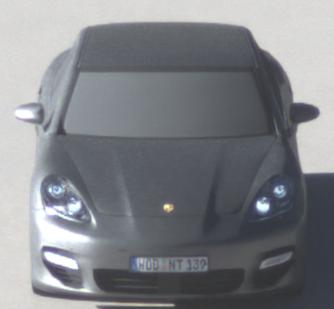
Make: Porsche
Model: Panamera
Detailed model: Panamera (970)
Model produced from: 2010/05
Model produced until: 2013/04
Doors: 5
Color: gray
Road condition: dry road
Daytime: morning or afternoon
Contrast: high contrast